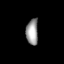
Tissue: lung
Cell type: Fibroblasts
Senescence score: 0.5519
Nuclear area (px): 307
Mean DAPI intensity: 154.707